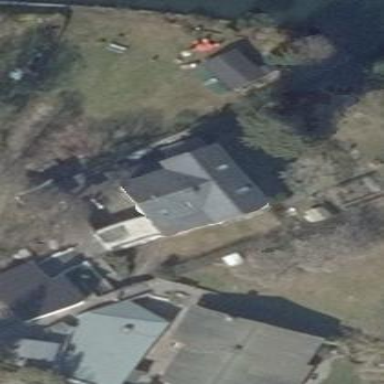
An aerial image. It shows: Detached building.